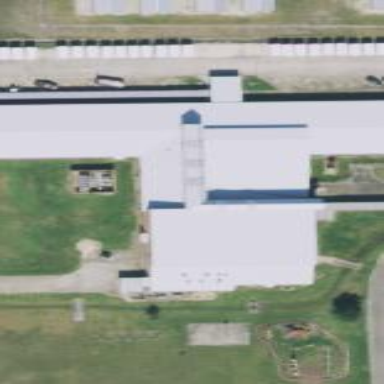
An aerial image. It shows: View of roof of building.